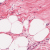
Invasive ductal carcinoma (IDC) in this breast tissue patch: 0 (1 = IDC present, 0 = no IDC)